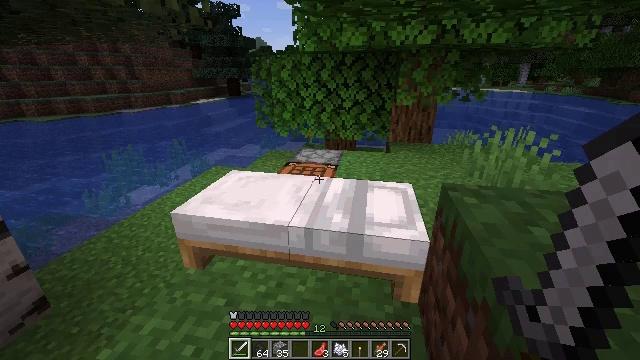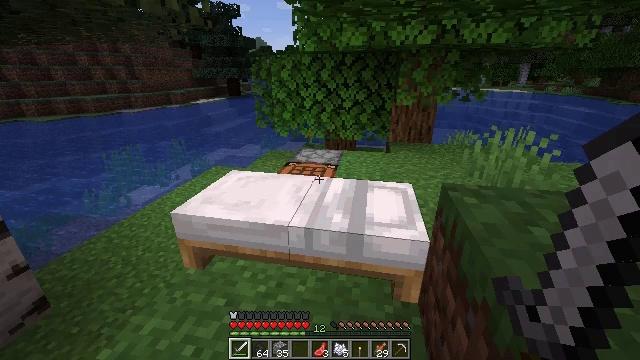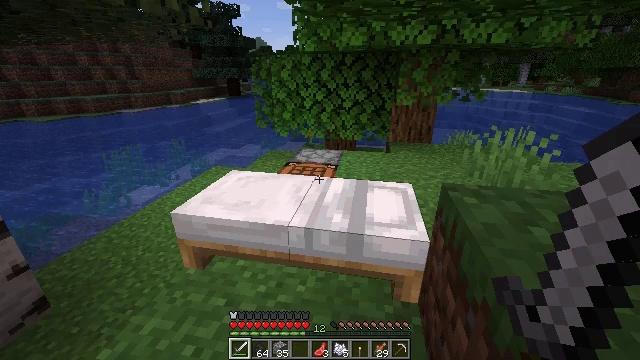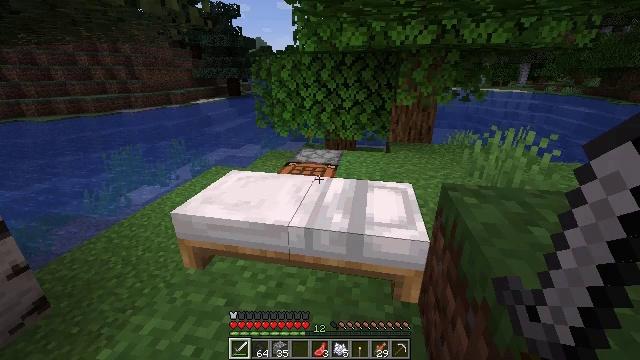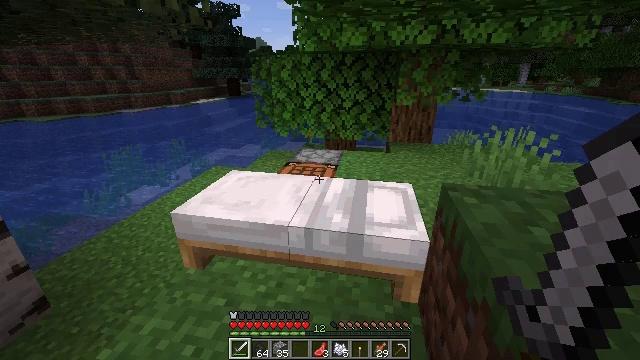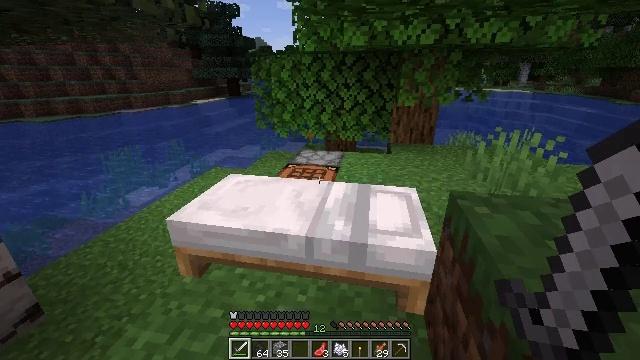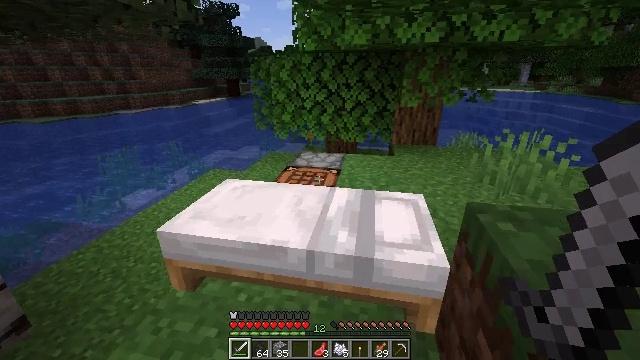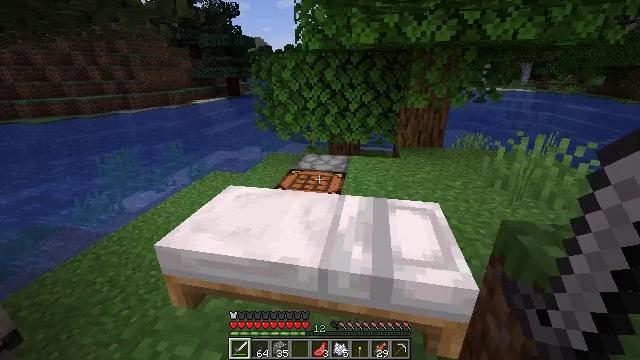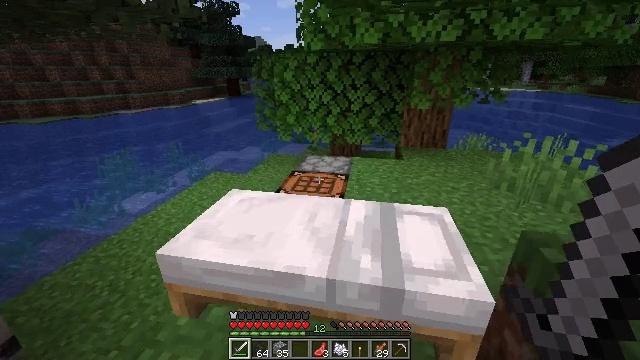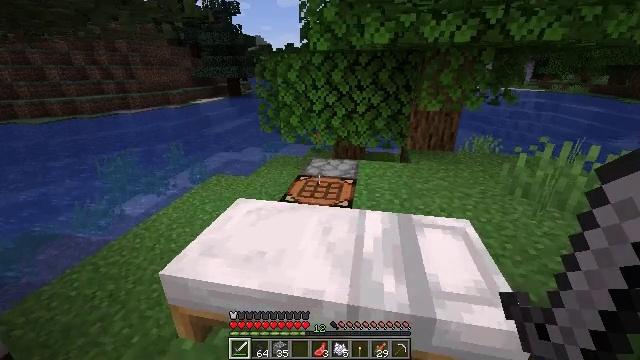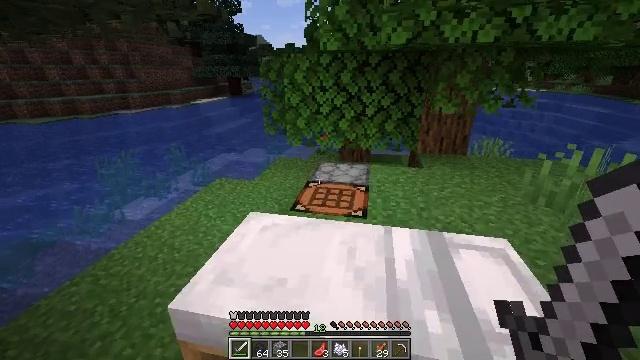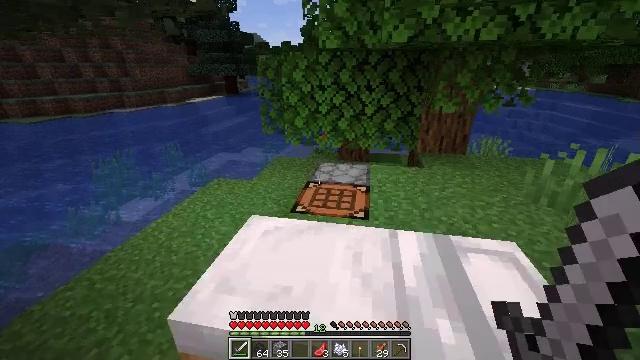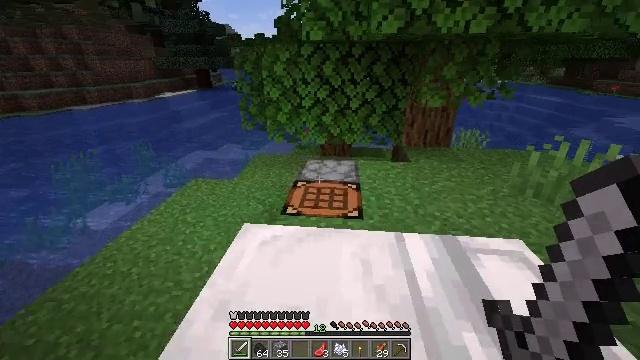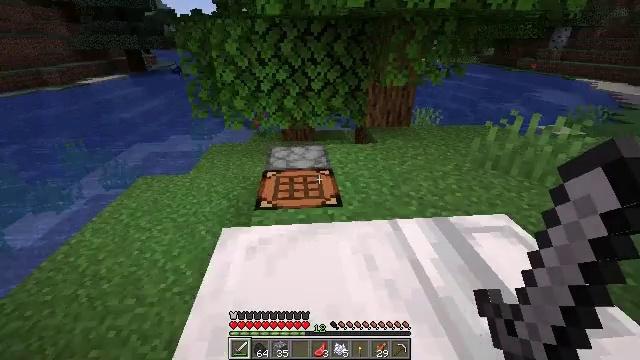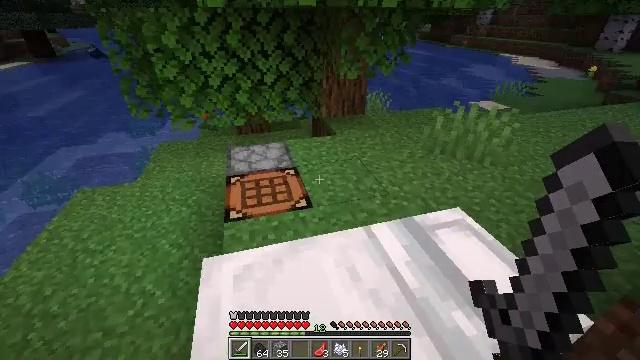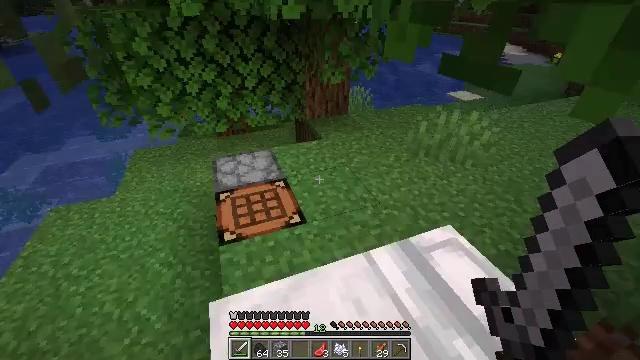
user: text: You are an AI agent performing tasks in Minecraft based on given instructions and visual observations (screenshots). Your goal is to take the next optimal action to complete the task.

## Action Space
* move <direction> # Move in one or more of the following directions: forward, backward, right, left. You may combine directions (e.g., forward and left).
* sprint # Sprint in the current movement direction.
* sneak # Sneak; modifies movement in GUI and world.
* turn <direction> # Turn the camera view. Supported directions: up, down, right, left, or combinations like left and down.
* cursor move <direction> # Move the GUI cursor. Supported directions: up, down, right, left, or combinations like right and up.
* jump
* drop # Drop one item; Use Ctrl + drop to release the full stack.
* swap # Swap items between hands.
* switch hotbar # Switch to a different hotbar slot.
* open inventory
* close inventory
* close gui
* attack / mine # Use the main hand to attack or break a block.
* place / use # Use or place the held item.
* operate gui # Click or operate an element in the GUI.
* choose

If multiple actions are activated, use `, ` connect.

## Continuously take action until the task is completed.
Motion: motion action
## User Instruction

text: Interact with the furnace to cook salmon.
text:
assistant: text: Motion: close inventory
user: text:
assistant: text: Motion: no_op
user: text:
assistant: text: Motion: no_op
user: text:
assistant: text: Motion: no_op
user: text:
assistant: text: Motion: move forward
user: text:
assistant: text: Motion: move forward
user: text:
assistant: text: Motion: move forward and move left
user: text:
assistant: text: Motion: move forward and move left
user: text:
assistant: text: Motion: move forward and move left
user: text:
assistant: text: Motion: move forward and move left
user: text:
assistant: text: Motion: move forward and move left
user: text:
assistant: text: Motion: move forward and move left, turn right and down
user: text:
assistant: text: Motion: move forward and move left, turn right and down
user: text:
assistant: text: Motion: move forward and move left, turn right and down
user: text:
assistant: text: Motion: move forward, turn right and down
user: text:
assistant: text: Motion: move forward, turn right and down
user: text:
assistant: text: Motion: move forward, turn right and down
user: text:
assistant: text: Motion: move forward
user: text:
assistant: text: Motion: move forward
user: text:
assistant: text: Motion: move forward, turn left and down
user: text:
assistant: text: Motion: move forward, turn left and down
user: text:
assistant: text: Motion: move forward, turn left and down
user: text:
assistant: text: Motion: turn left
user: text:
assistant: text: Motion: turn left
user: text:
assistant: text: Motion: turn left
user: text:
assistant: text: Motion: turn left
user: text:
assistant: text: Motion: use / place
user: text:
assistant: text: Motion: use / place
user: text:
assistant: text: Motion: turn right, use / place
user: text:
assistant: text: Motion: no_op